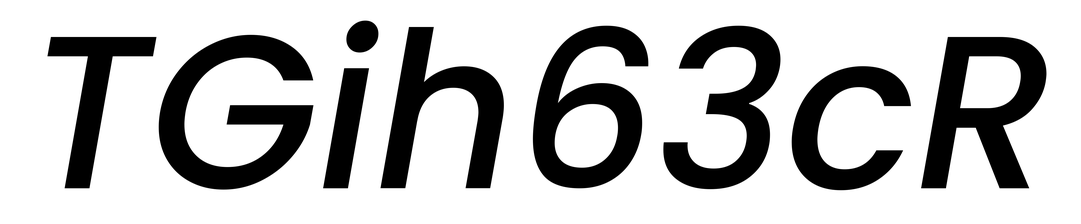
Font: Poppins-MediumItalic